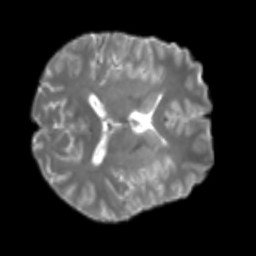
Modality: T2w
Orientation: axial
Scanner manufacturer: siemens
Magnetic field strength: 3 T
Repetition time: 4 s
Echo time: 0.0594 s